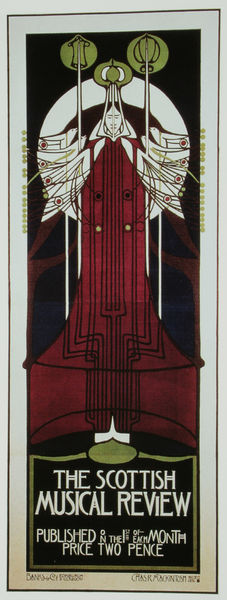
Titel: Plakat für die Zeitschrift "The Scottish Musical Review"
Künstler: Charles Rennie Mackintosh
Standort: (Seriendruck)
Schlagwörter: blau, flügel, kopf, weiß, bäume, grün, braun, frau, hintergrund, kleid, schwarz, zeichen, rot, flächig, hochformat, muster, symbolismus, hemd, arme, gesicht, mensch, rahmen, hände, signatur, vorhang, vögel, figur, gewand, drei, musik, theater, front, frontal, krone, kreis, rund, engel, holzschnitt, schrift, ansicht, abstrakt, formen, grafik, graphik, linien, werbung, rand, jugendstil, symmetrie, inschrift, schmal, affiche, kerze, streifen, japanisch, ring, hoch, striche, rechteck, strahlen, tauben, scheibe, bond, druck, druckgraphik, text, zeitschrift, stilisiert, kreise, plakat, mucha, titelblatt, werbeplakat, senkrecht, ankündigung, ornamental, poster, geometrisch, kerzenständer, karte, macintosh, heiligenschein, stäbe, nimbus, rouge, hochkant, opfer, femme, art deco, dekorativ, art nouveau, englisch, mackintosh, schottland, prag, länglich, flyer, rakete, korona, bras, häbnde, moder style, modern style, musical, musical review, pende, price, review, scottish, the scottish musical review, schottisch, musikal, art nouveau7, published, musikplakat, publicité, broschüre, msuical, scotisch, two pence, affficeh, pence, a musical poster, a queen